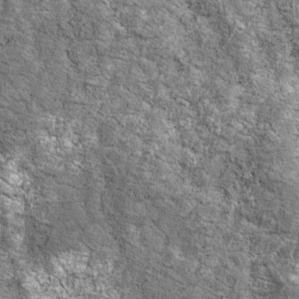
Label: non_frost